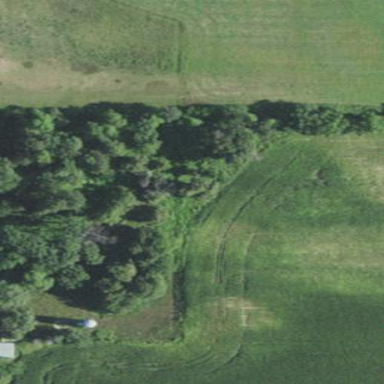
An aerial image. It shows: Forest with mixture of leaf types and cycles.